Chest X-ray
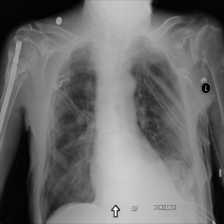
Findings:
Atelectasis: negative
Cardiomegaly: negative
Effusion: negative
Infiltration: negative
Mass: negative
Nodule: negative
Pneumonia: negative
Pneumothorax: negative
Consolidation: negative
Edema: negative
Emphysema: negative
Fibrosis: negative
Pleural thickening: negative
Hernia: negative